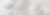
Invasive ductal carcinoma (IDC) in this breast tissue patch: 0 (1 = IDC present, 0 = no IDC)